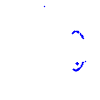
Particle: kaon